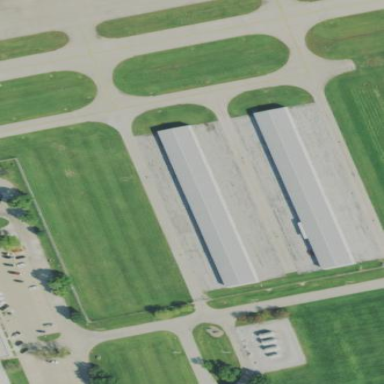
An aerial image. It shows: Hangar at the airport.